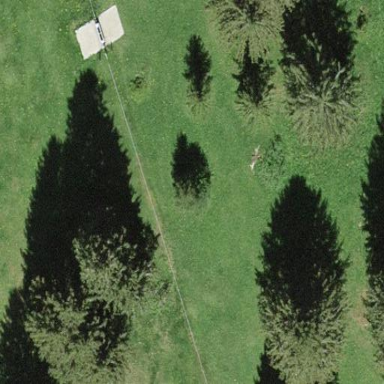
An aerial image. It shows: Beautiful woodland area.